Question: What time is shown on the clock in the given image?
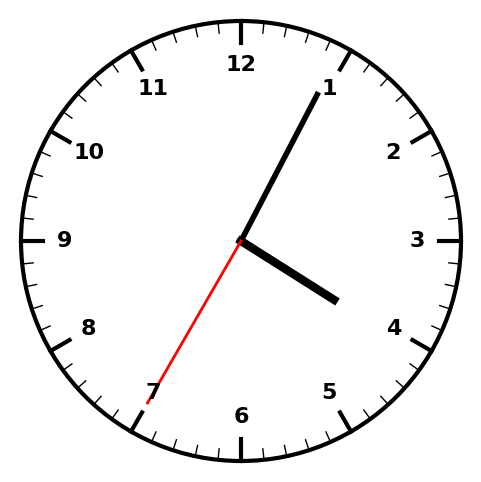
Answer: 04:04:35